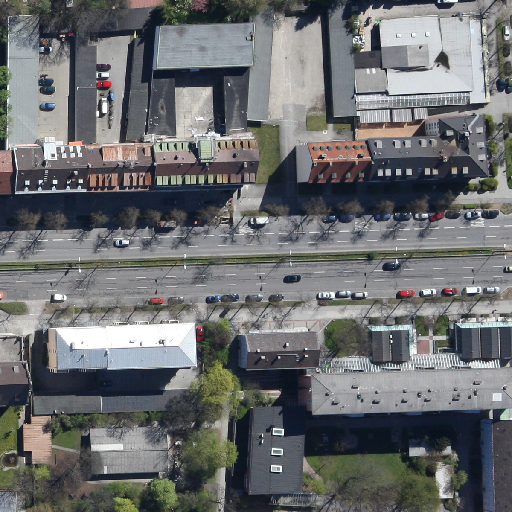
Referring expression: car driving on the road